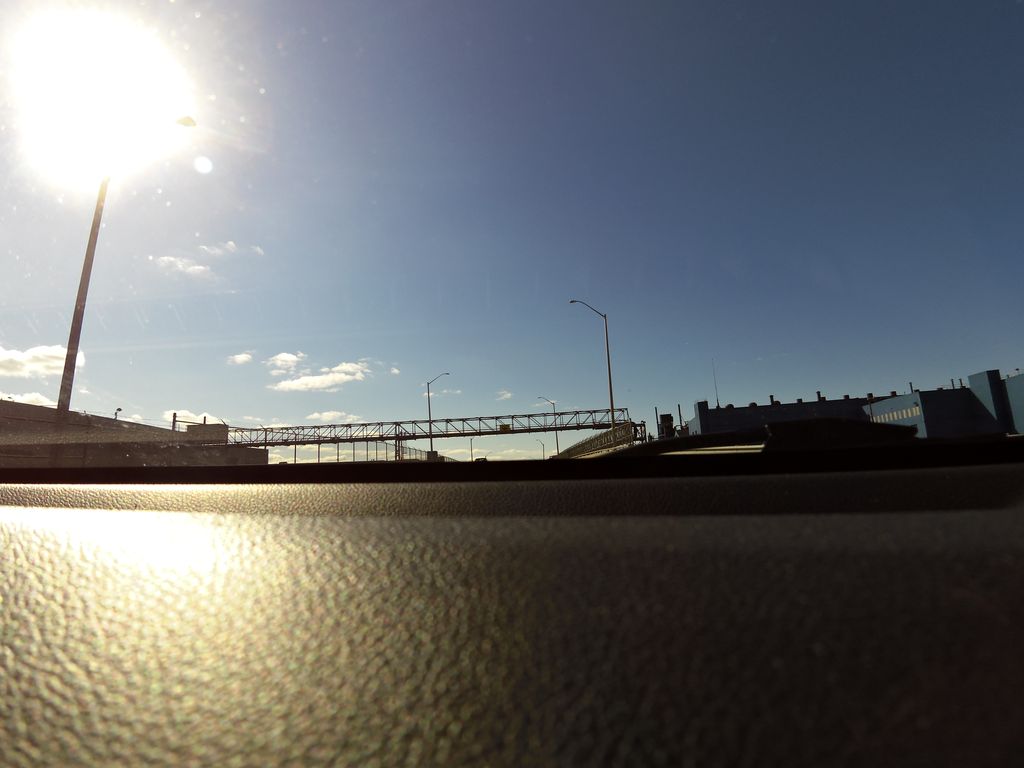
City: hamilton